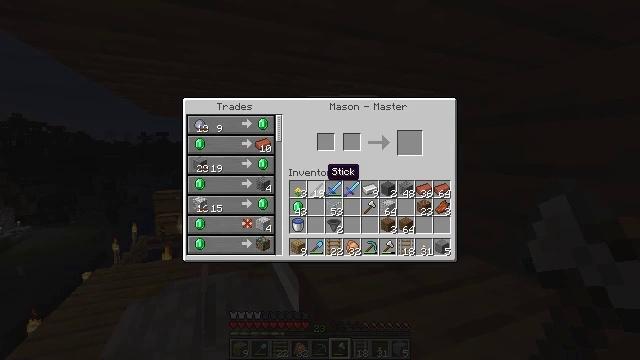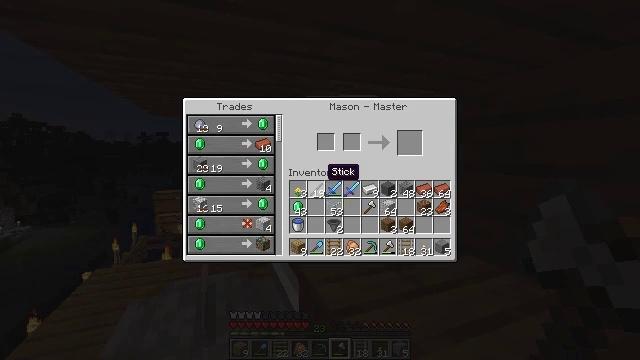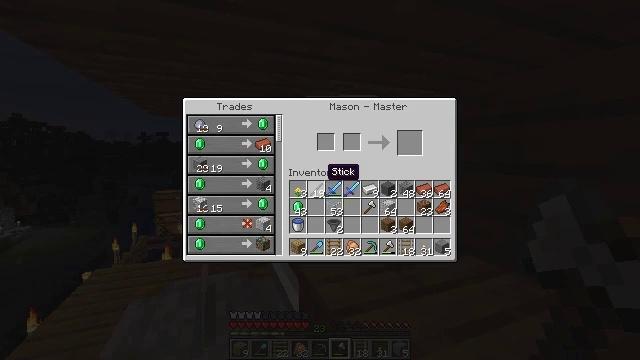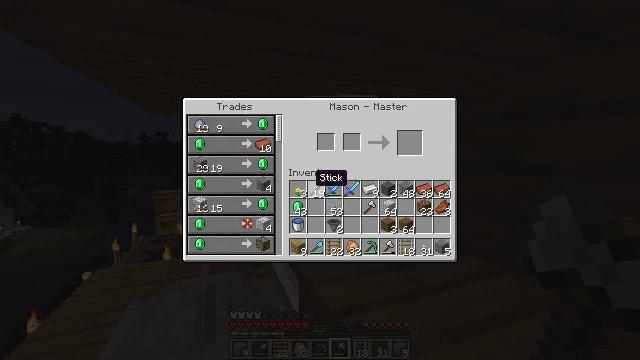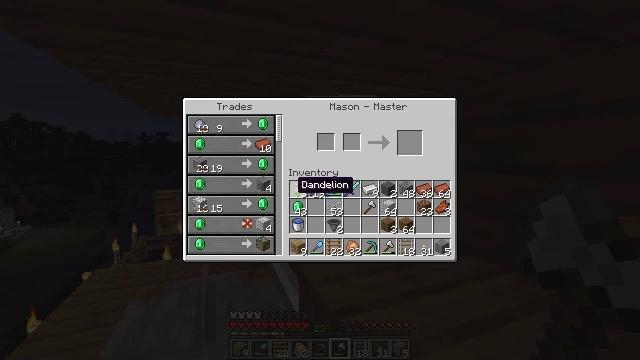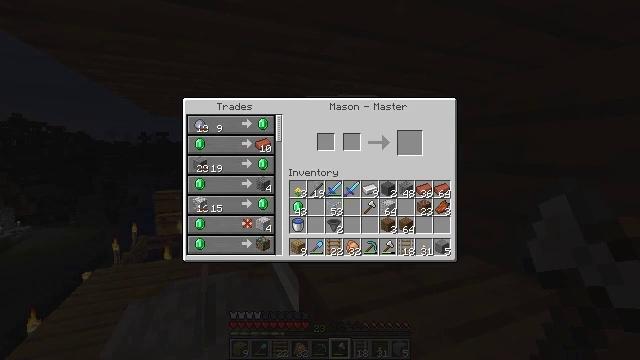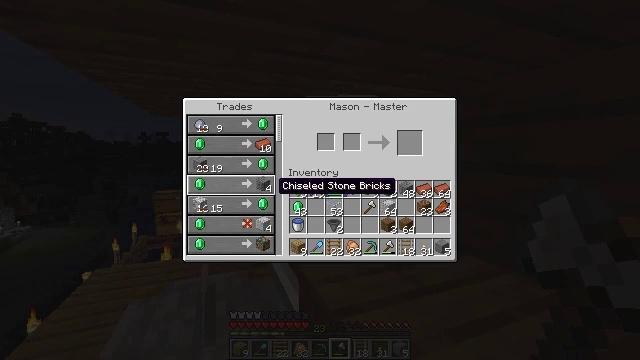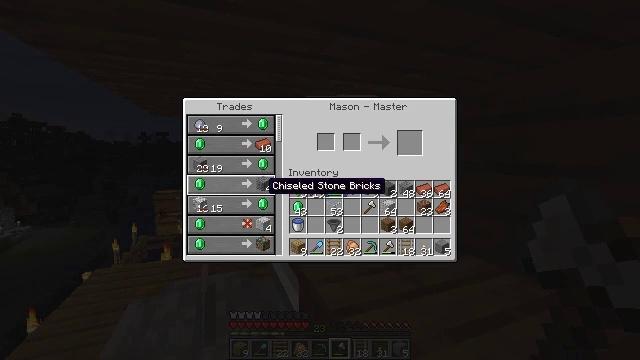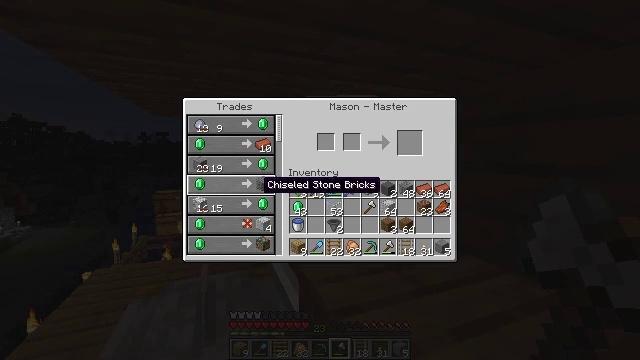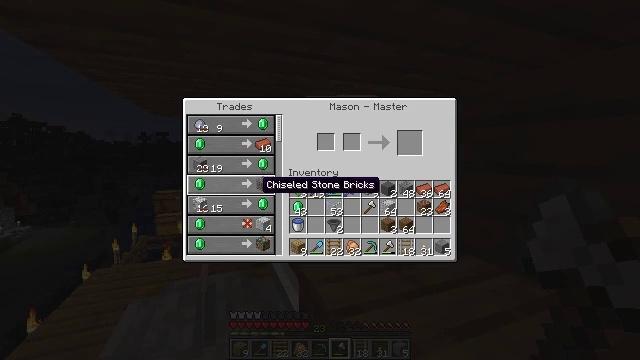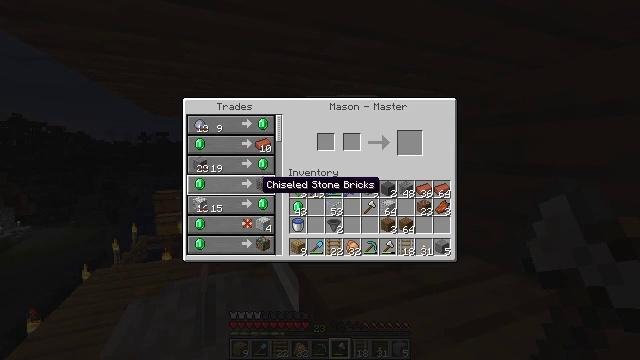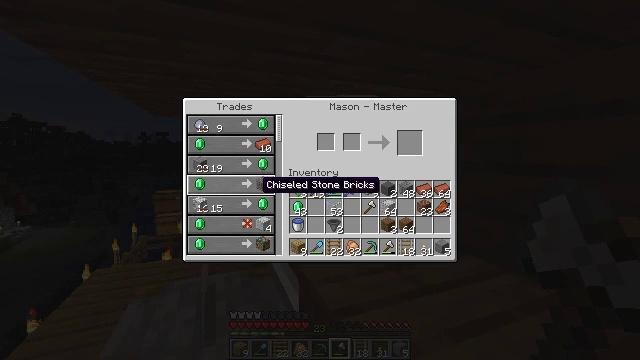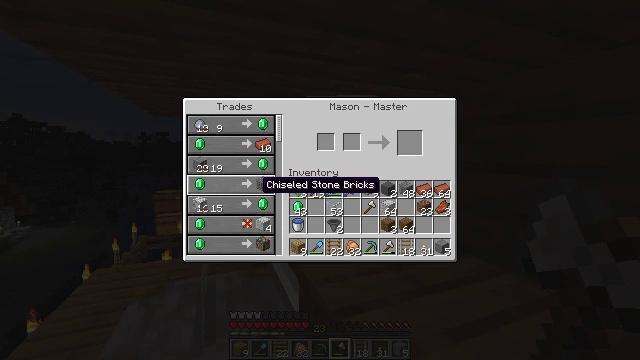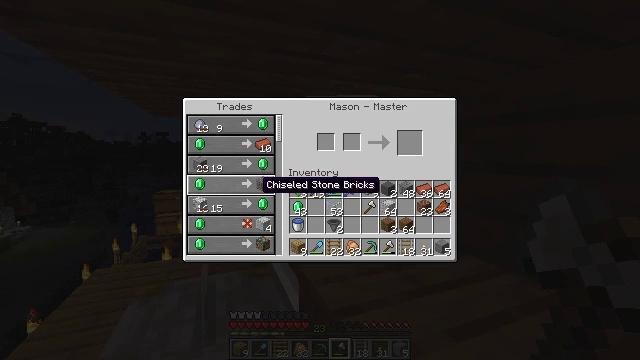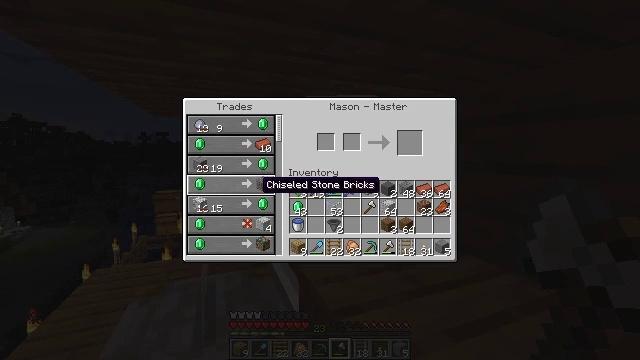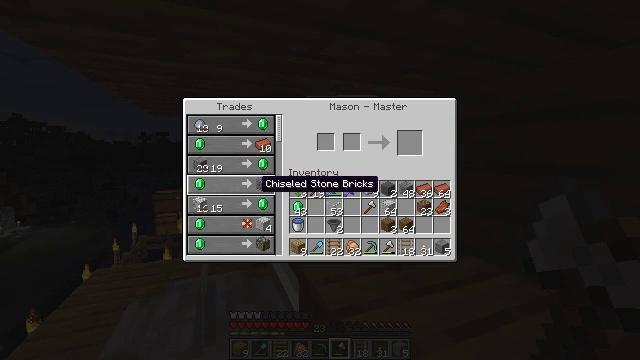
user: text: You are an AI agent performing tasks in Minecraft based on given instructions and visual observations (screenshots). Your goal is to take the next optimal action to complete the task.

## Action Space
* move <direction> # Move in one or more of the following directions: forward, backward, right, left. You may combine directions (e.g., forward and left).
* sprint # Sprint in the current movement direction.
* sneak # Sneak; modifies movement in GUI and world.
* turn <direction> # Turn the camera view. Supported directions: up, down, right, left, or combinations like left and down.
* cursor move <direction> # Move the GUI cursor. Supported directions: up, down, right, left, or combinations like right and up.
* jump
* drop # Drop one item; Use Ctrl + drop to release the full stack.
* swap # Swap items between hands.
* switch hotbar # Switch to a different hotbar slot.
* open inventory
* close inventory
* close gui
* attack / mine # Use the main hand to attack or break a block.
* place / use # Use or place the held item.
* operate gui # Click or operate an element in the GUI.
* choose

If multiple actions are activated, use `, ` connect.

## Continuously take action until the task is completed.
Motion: motion action
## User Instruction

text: Craft chiseled stone bricks using the crafting grid.
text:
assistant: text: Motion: no_op
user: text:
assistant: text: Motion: no_op
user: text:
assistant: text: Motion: cursor move left
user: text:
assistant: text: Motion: cursor move left
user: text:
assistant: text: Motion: cursor move left
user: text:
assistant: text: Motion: cursor move left
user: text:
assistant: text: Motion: cursor move left
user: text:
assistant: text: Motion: no_op
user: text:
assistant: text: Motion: no_op
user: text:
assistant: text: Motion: no_op
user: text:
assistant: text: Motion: no_op
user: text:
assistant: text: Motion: no_op
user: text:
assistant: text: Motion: no_op
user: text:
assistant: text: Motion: no_op
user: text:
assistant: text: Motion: no_op
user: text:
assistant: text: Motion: no_op
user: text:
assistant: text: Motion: no_op
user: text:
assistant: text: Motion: no_op
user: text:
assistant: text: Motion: no_op
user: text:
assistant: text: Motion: no_op
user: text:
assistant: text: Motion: cursor move left
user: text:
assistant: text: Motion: cursor move left
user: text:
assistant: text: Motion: no_op
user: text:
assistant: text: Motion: no_op
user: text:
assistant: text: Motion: no_op
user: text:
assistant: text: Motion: no_op
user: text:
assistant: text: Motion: no_op
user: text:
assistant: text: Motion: no_op
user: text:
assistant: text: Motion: no_op
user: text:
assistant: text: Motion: no_op